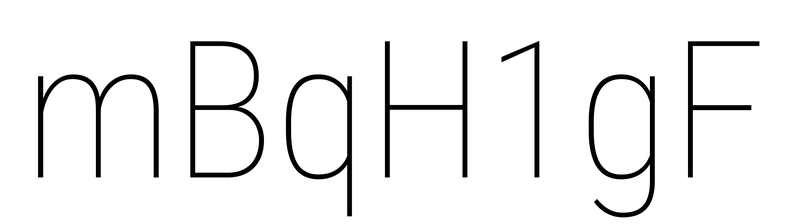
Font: Roboto_Condensed_Thin